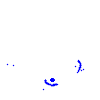
Particle: proton